Field crop: maize
Growth stage: 1
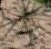
Species: salsola